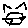
Label: cat